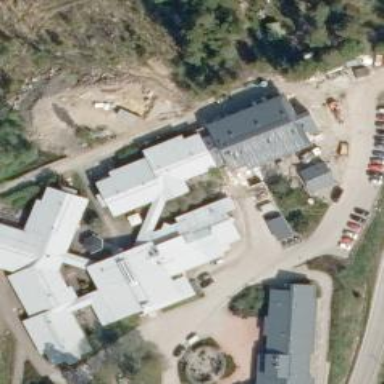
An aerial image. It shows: Nursing home building.